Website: slack
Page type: billing-address
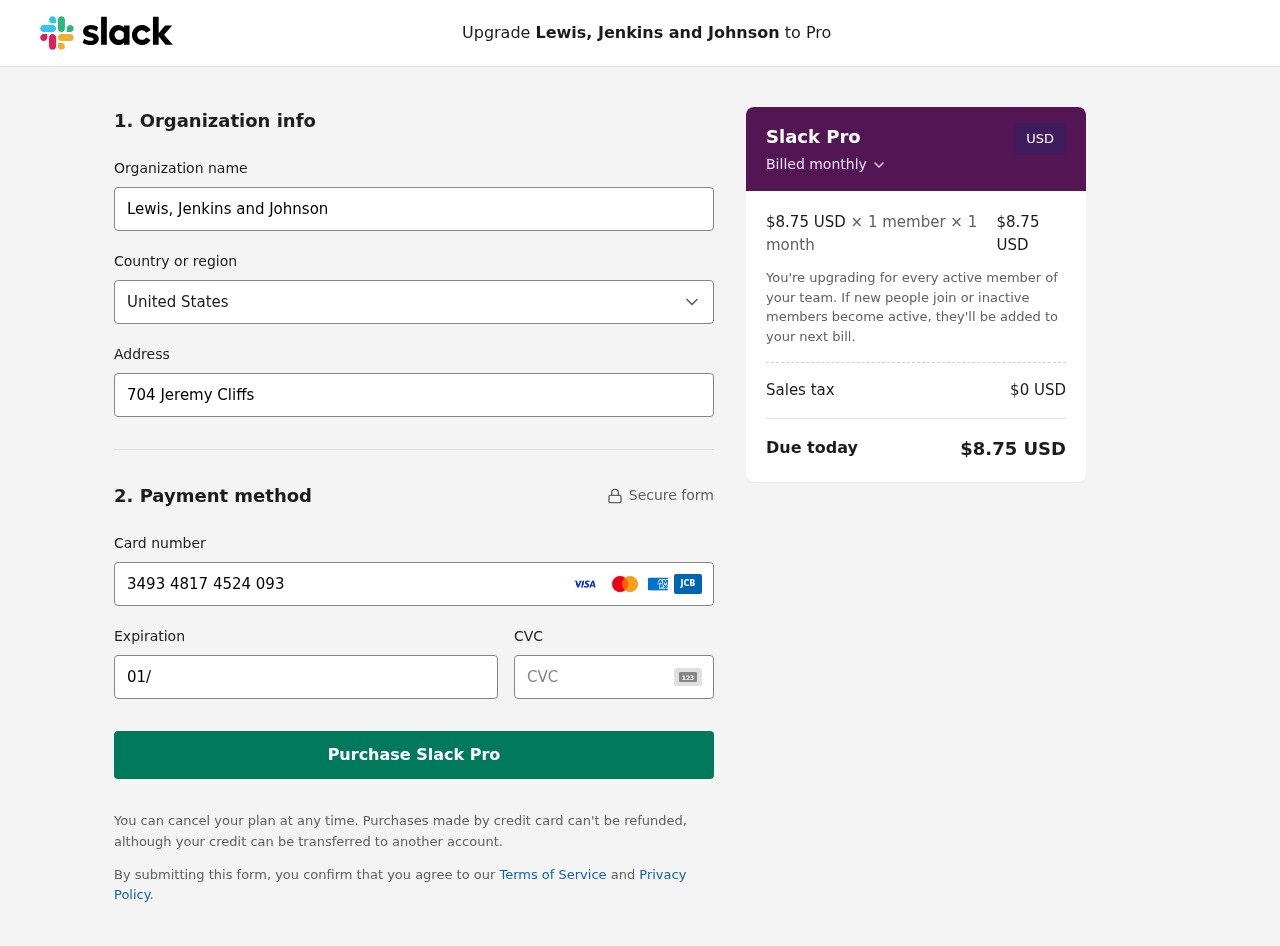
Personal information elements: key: PII_CARD_CVV
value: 4331
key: PII_CARD_EXPIRY
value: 01/29
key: PII_CARD_NUMBER
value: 3493 4817 4524 093
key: PII_COMPANY
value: Lewis, Jenkins and Johnson
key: PII_COUNTRY
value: United States
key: PII_STREET
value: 704 Jeremy Cliffs
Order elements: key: ORDER_PRICE_PER_MEMBER
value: $8.75 USD
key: ORDER_MEMBER_COUNT
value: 1
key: ORDER_MONTH_COUNT
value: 1
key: ORDER_SUBTOTAL
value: $8.75 USD
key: ORDER_TAX
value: $0
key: ORDER_TOTAL
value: $8.75 USD